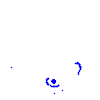
Particle: kaon